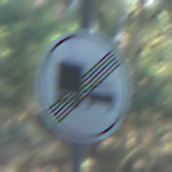
Verkehrszeichen: EndeUeberholverbotKraftfahrzeuge
Umgebung: Outdoor, Nature
Tageszeit: MorningAfternoon
Wetter: Clear
Licht: Natural
Jahreszeit: NotSpecified
Kontrast: LowContrast